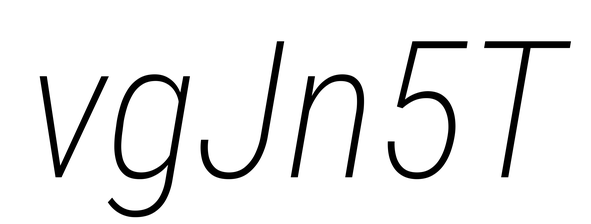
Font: Roboto-Italic_Condensed_ExtraLight_Italic